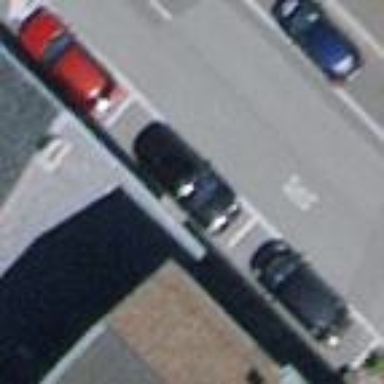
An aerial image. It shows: Parking available on the street side with parallel orientation.